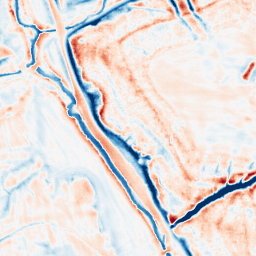
Category: edge_preserving
Decomposition family: bilateral
Decomposition parameters: d: 21
sigma_color: 100
sigma_space: 50
Upsampling method: sinc_blackman
Upsampling parameters: scale: 2
kernel_size: 4
Upsampling scale: 2